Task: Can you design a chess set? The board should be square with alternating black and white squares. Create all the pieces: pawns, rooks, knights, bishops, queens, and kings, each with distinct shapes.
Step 3090:
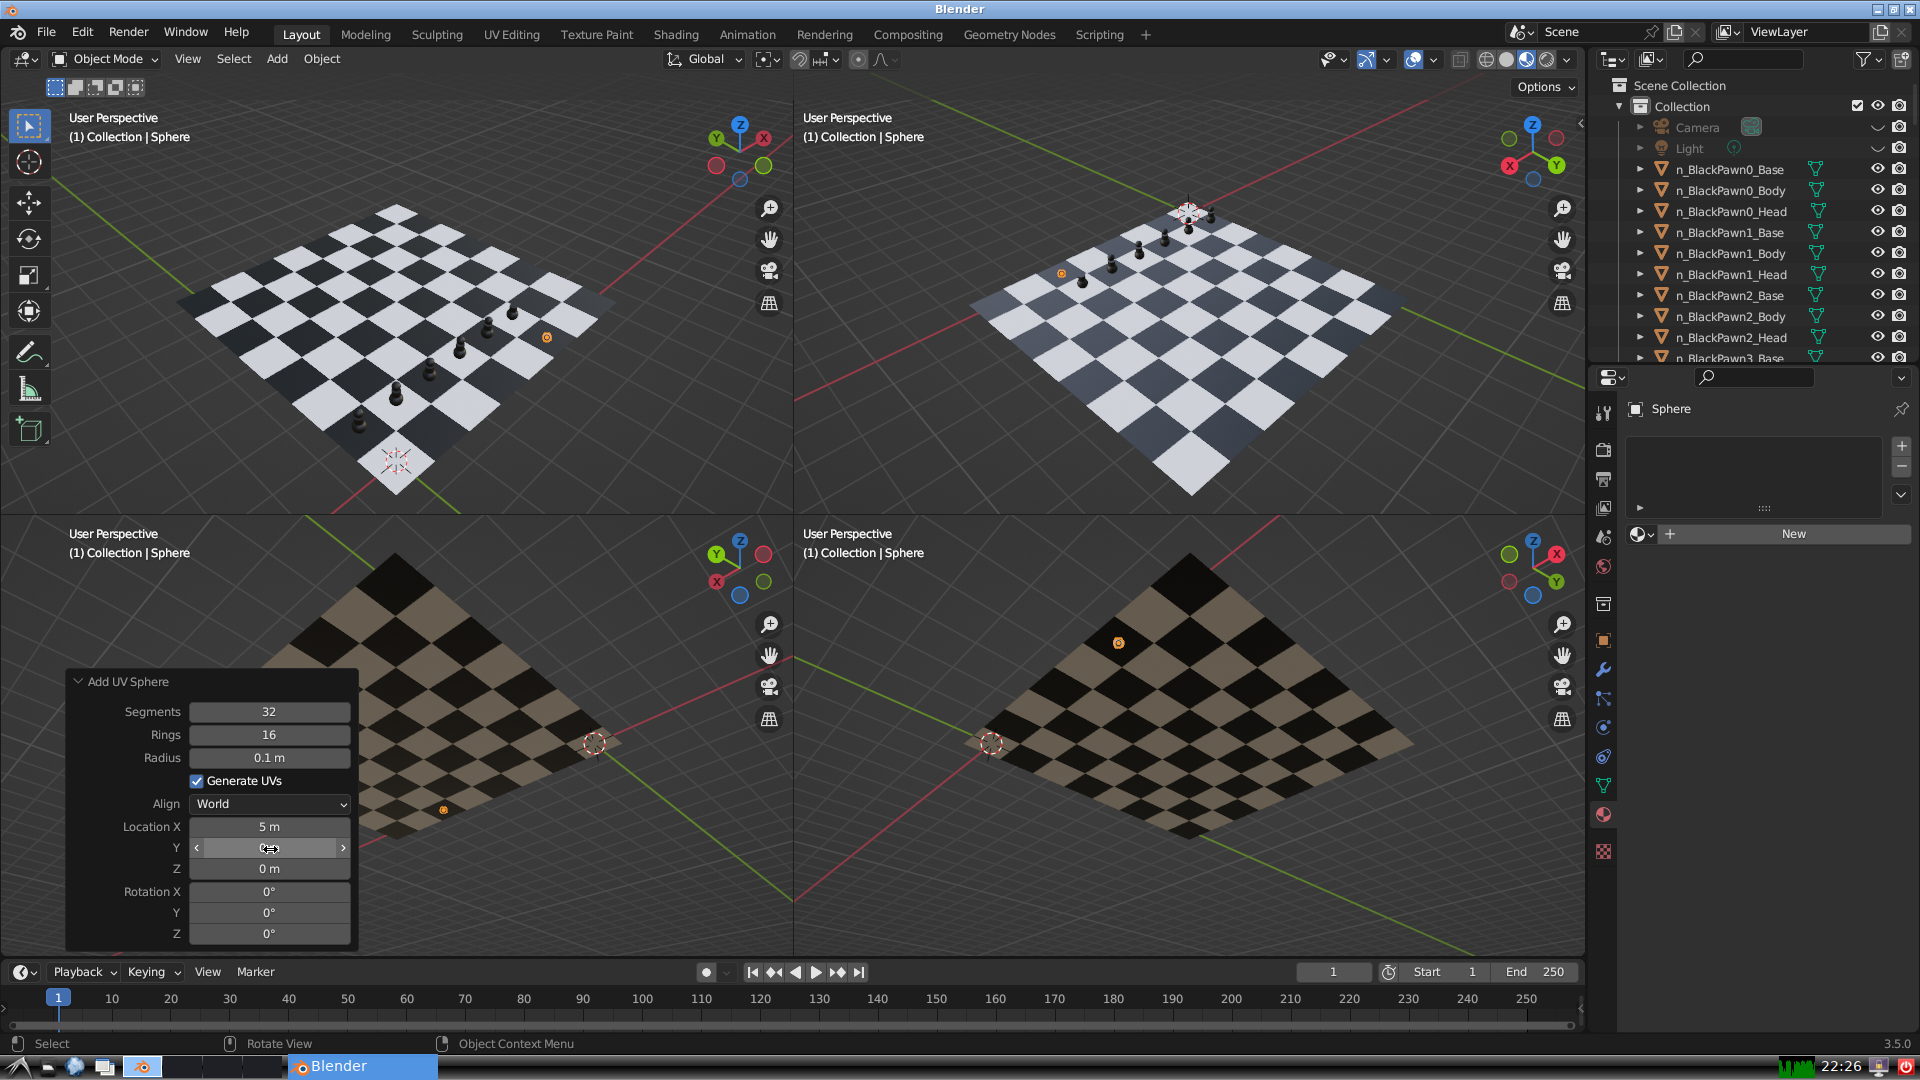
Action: click: no